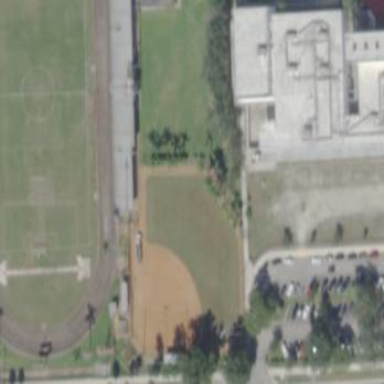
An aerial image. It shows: Softball pitch with clay surface.